Question: I'm familiar with creating a CSV, then adding lines to it by using functions like 'fputcsv', or manually with 'fwrite'. IE:
'''
fwrite($fh, $facility . "
");
fwrite($fh, $s . " - " . $e . "
");
fwrite($fh, "
");
fwrite($fh, "
");
foreach ($first_column as $f){
fwrite($fh, $f . "," . "
");
}
'''
My '$first_column' array looks something like:
'''
$first_column = array(
'Chocolate Milk',
'White Milk',
'Orange Juice',
'Apple Juice',
);
'''
It creates a file that looks similar to this:
'''
West Middle School
5/1/2013 - 5/3/2013
Chocolate Milk,
White Milk,
Orange Juice,
Apple Juice,
'''
I'd like to add data in the next field based on dates. The data will look similar to this:
'''
$second column['05/01/2013'] = array(5,3,2,2);
$third column['05/02/2013'] = array(5,1,3,5);
'''
I then can just loop through each date, and match up the values to the '$first_column' mapping.
Can this be done? Or will I have to write the data on a row by row basis like:
'''
$data_row['chocolate milk'] = array(5,5,3,6);
$data_row['white milk'] = array(3,1,5,0);
'''
My desired CSV would be something like this:
'''
West Middle School
5/1/2013 - 5/3/2013
,5/1/2013,5/2/2013
Chocolate Milk,5,5
White Milk,3,1
Orange Juice,2,3
Apple Juice,2,5
'''

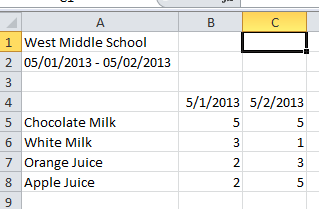
Answer: You can have data in your program in column basis. But write them to file in this manner is not optimal. Better will be to create csv structure in memory and then store it in row order.
However, you can store them in col-by-col. Just write first collumn. Close file. Reopen file, load it line-by-line and append to end of each line second column. This create you new "line". Write it to new file.... and repeat this until done. This is fastest solution to programm, if you want to col-by-col aproach. Efficiency of this approach will be poor, of course.